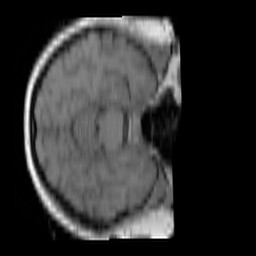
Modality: T1w
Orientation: axial
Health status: ill
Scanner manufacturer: siemens
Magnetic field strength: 3 T
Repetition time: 0.4 s
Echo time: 0.00246 s